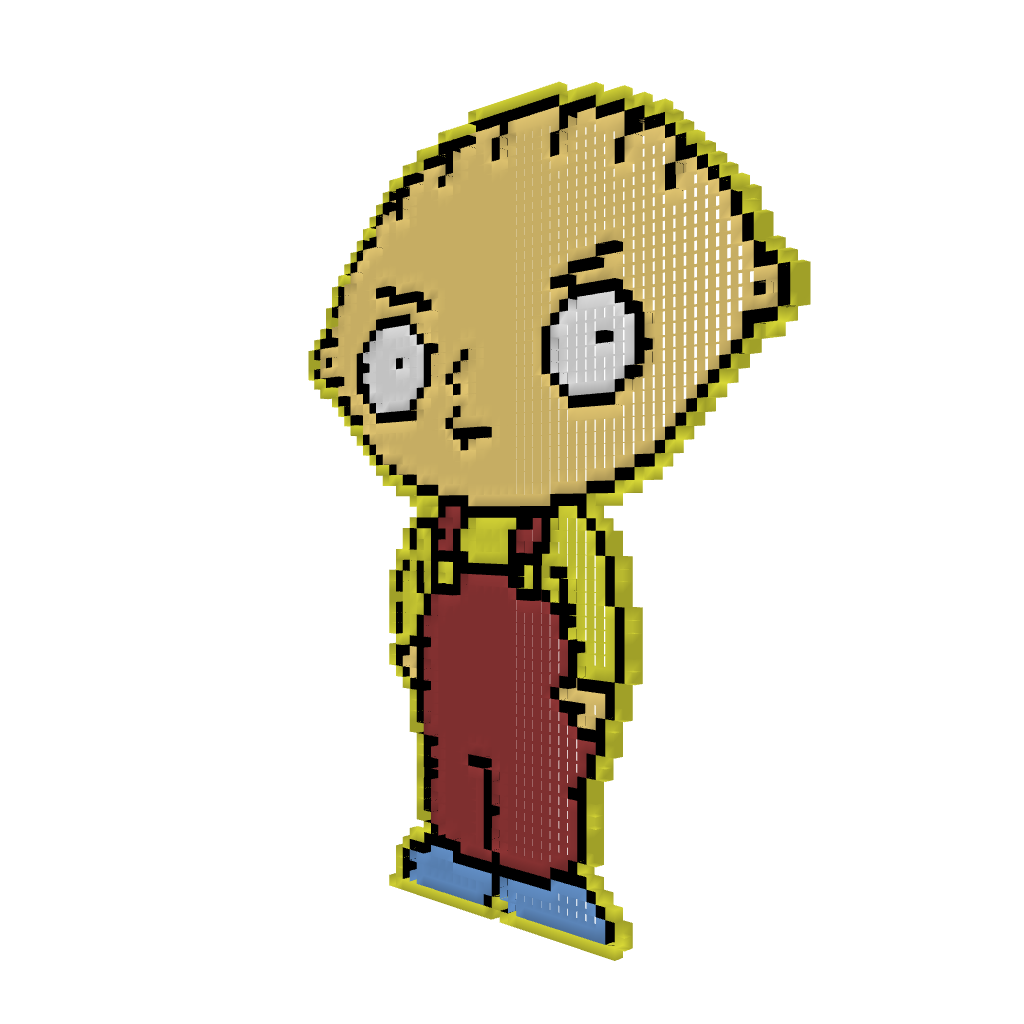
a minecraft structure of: Stewie! pixel art high quality